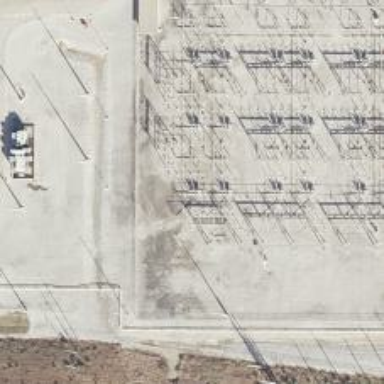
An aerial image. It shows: Switch for power supply.